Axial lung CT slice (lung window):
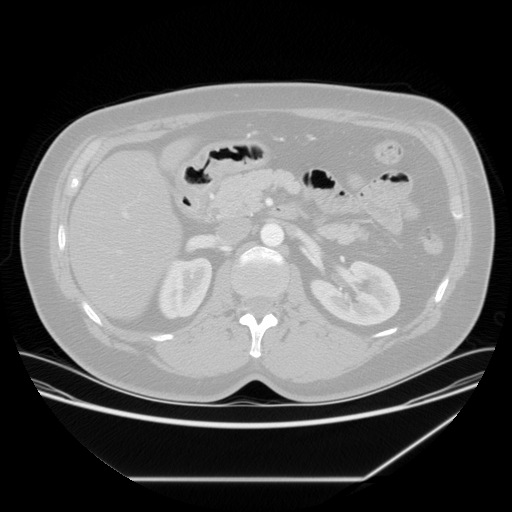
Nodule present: no